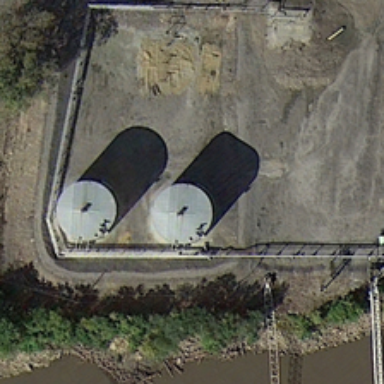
Two tanks and some green trees are near a river .